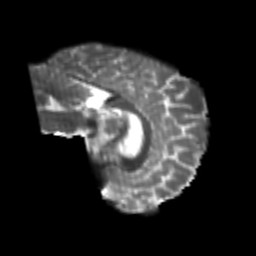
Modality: T2w
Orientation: sagittal
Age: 23
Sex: female
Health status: healthy
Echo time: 0.074 s